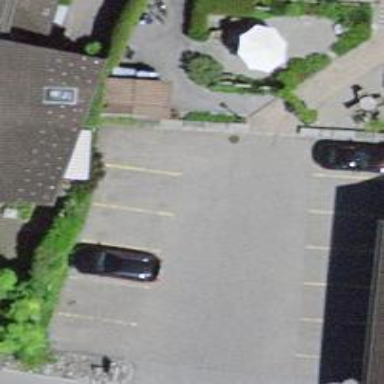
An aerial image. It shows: Parking area with surface.